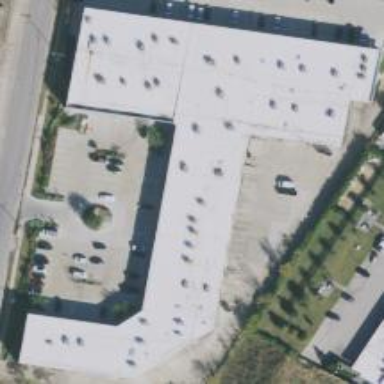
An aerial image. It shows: Retail building.